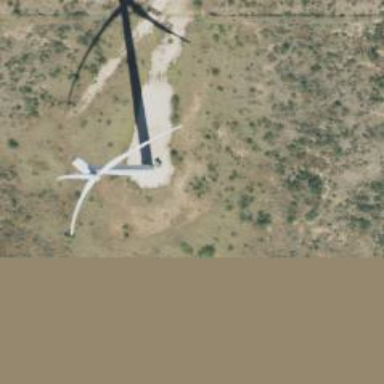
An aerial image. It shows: Wind turbine generator that utilizes wind as its source for generating electricity. It is of the horizontal axis type.